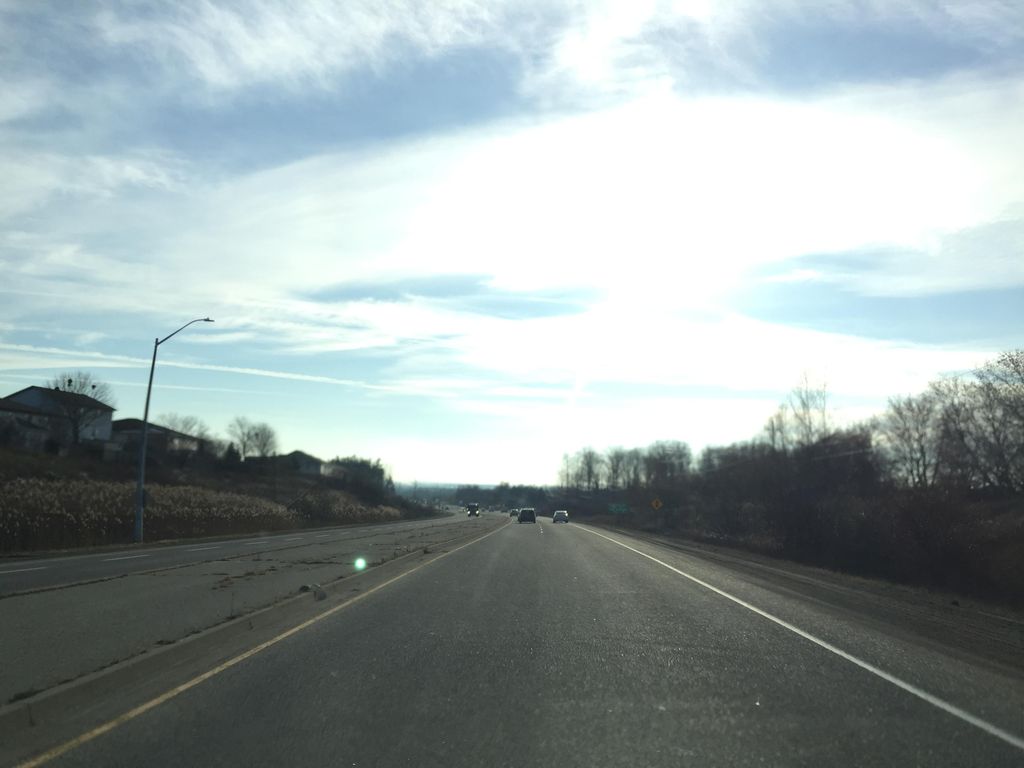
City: kitchener-waterloo